Question: I have a problem detecting exactly how much time an user spent editing a document from Google Drive (not the difference between the document creation time and last modified entry of the change). I'm referring at what Microsoft Word is calculating in the Total editing time.

Is there a solution to help me calculate this using the Google Drive API?
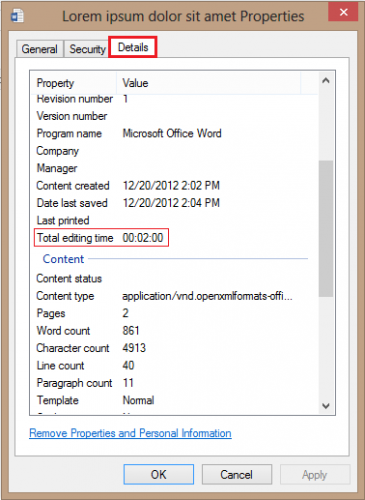
Answer: Google Drive SDK doesn't provide edit time at the moment and there are no workarounds I can think of to determine it with the existing functionality.